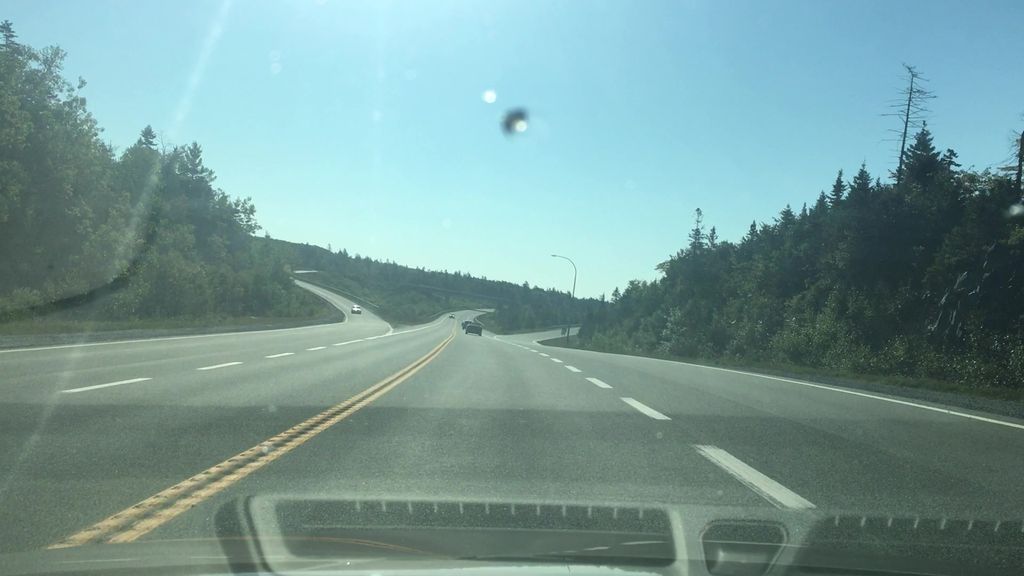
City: halifax